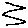
Label: zigzag